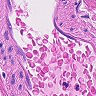
Metastatic tissue present: no